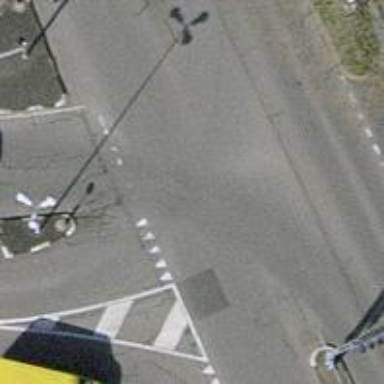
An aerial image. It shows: Asphalt road with primary link designation.